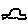
Label: car